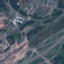
Land use / land cover class: Highway